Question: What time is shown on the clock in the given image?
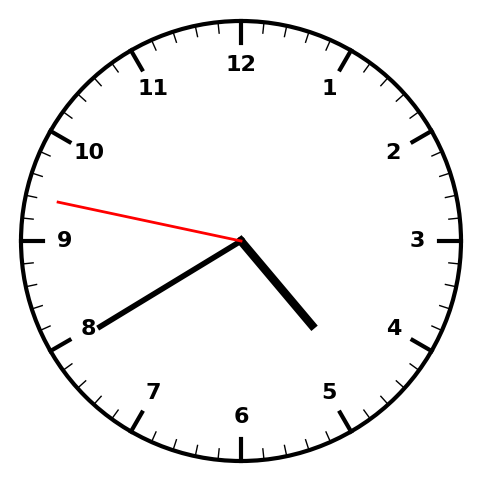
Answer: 04:39:47